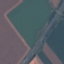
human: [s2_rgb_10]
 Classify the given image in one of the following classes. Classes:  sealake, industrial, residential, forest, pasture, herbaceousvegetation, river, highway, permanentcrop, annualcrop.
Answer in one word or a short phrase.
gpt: Highway